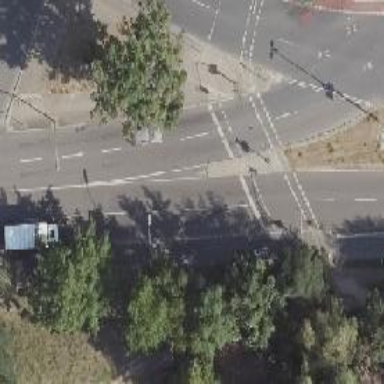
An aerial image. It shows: Road with traffic signals.